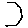
Label: hexagon